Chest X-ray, AP view. Patient: 47 years old, sex F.
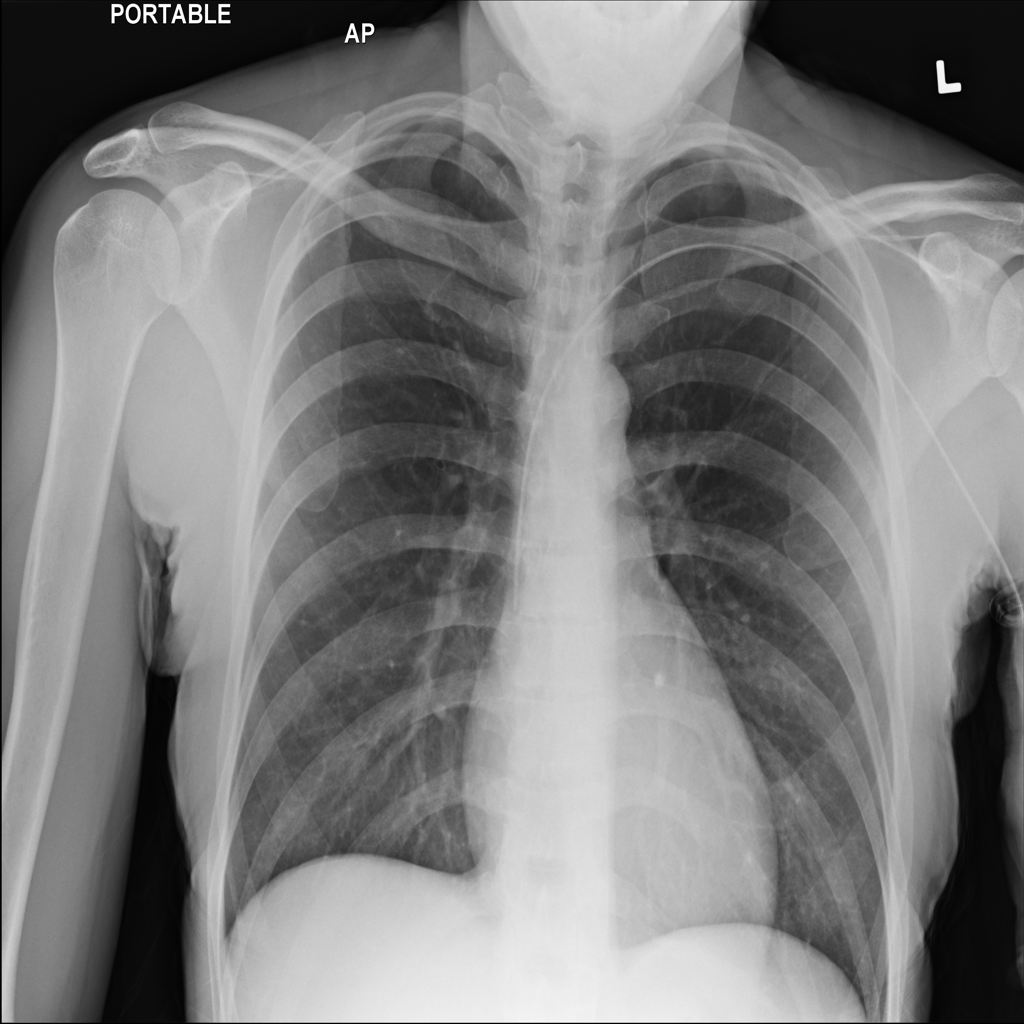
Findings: No Finding